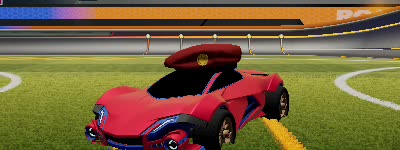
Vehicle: werewolf